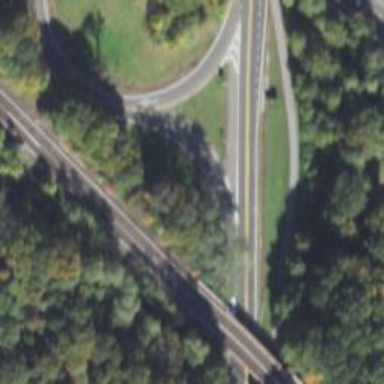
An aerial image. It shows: Trunk link road with asphalt surface.